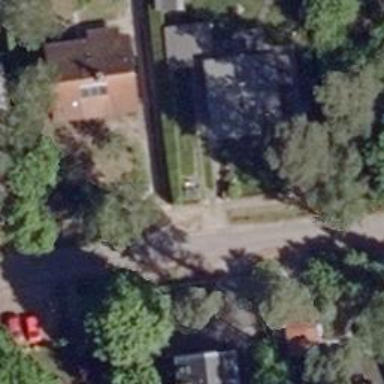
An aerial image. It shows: Residential road with asphalt surface.